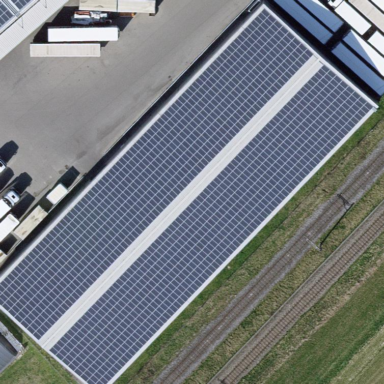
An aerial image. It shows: Industrial building with solar photovoltaic panel generator on the roof.